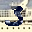
Label: 3